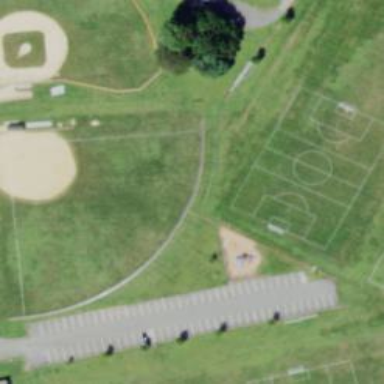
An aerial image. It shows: Softball pitch for leisure land activities.